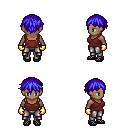
a pixel art fantasy rpg character, female body template, human, dark skin, maroon pirate shirt, metal pants, blue short bangs hairstyle, gold gloves, ghillies, four views (front, back, left, right), 2x2 character sprite sheet, small pixel art, hard edges, no anti-aliasing